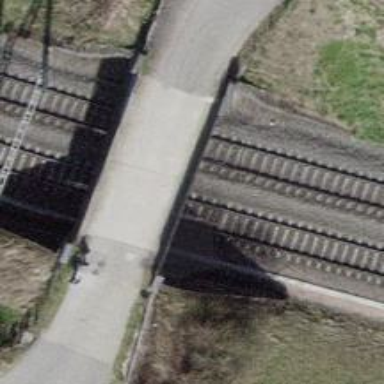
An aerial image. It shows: Railway switch.